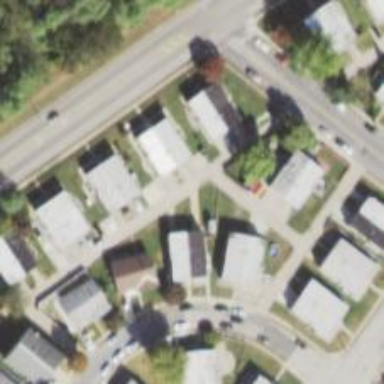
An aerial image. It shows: Alley classified as service road.